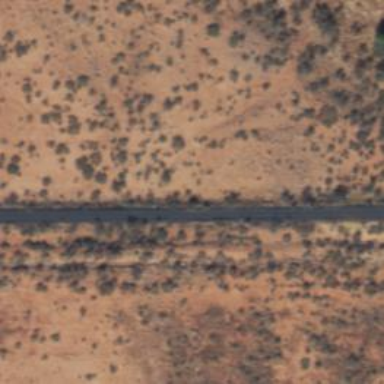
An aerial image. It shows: Abandoned railway.